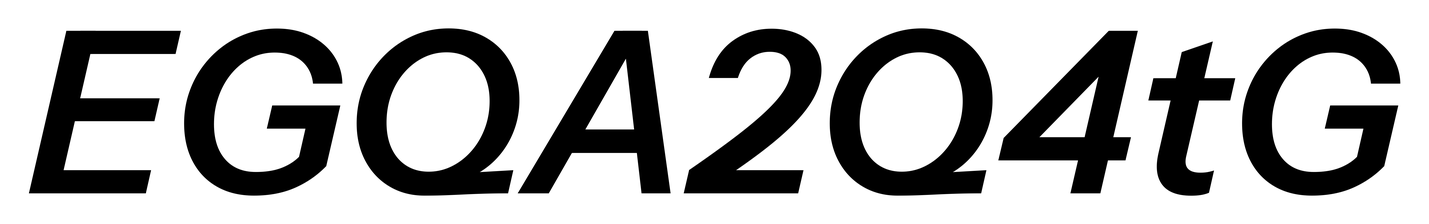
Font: InstrumentSans-Italic_SemiBold_Italic